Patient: sex F, age 57
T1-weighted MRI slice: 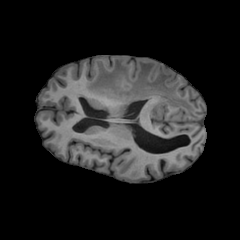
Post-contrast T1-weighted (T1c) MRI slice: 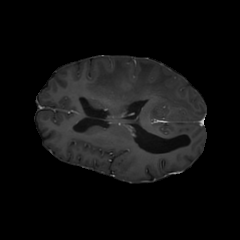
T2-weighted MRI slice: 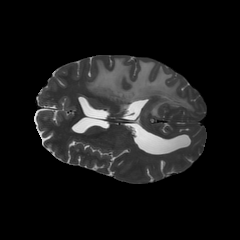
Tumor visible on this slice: yes
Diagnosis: Glioblastoma, IDH-wildtype
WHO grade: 4